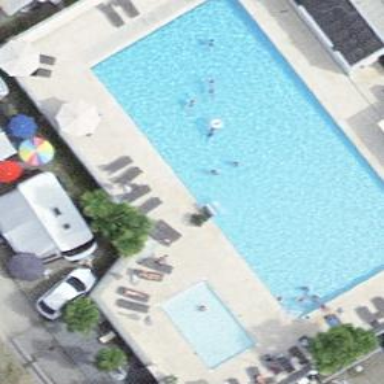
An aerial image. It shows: Swimming pool located in leisure land.